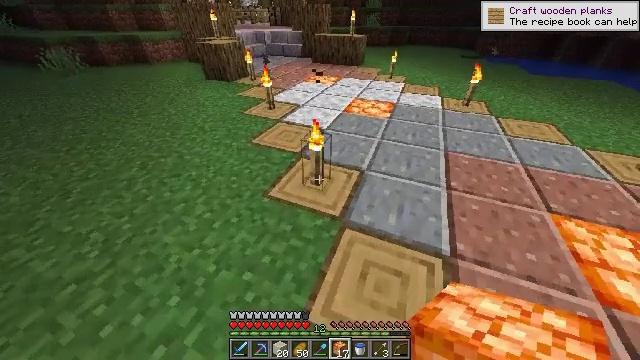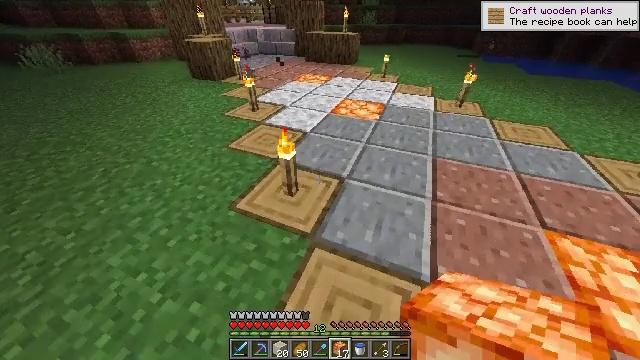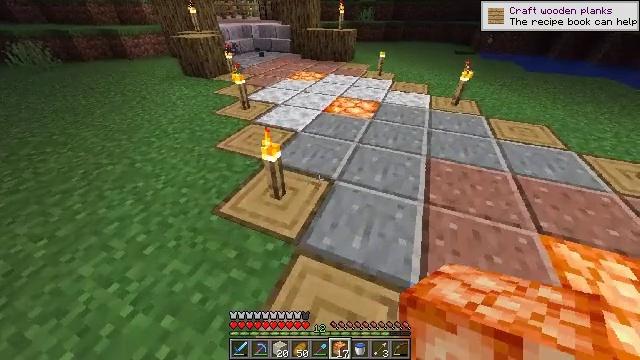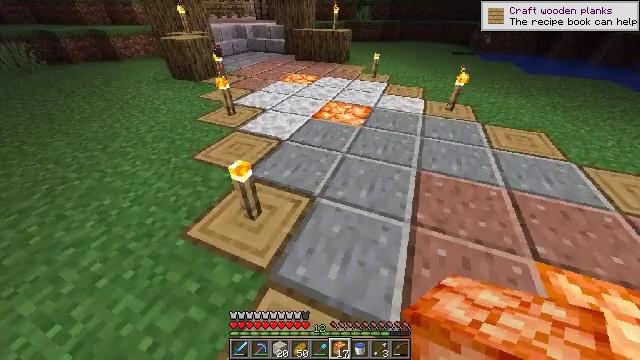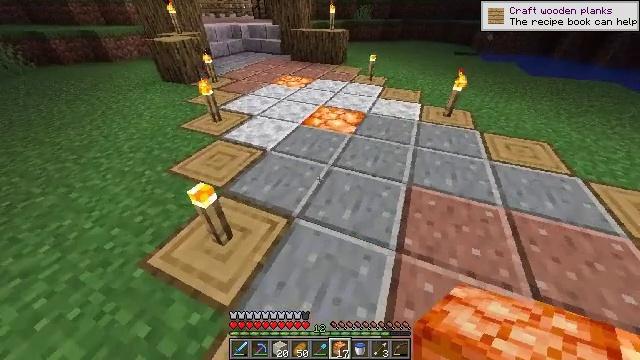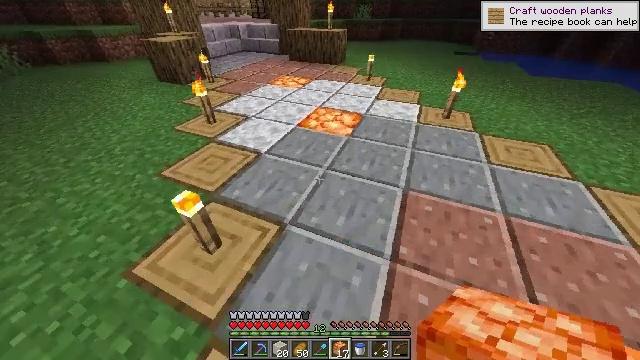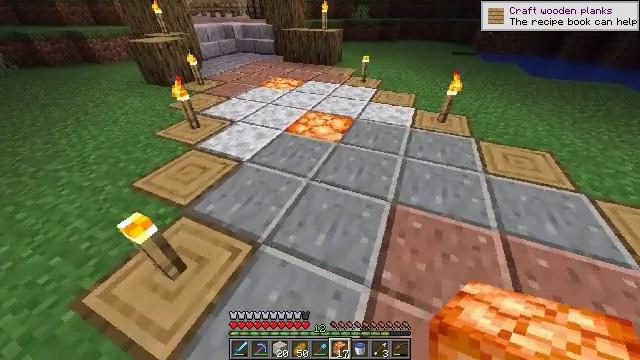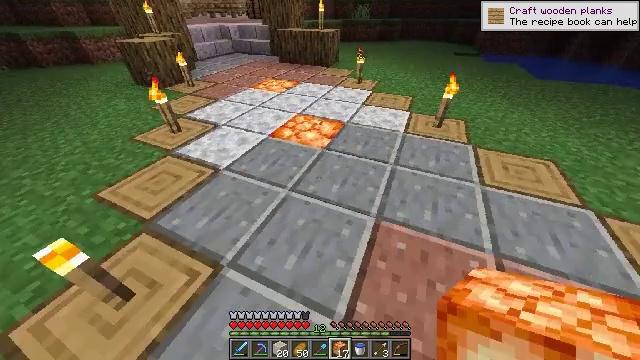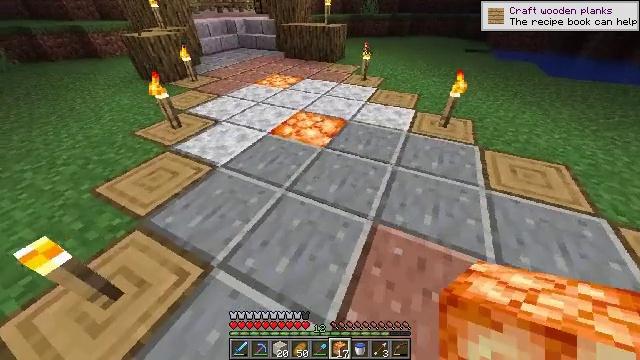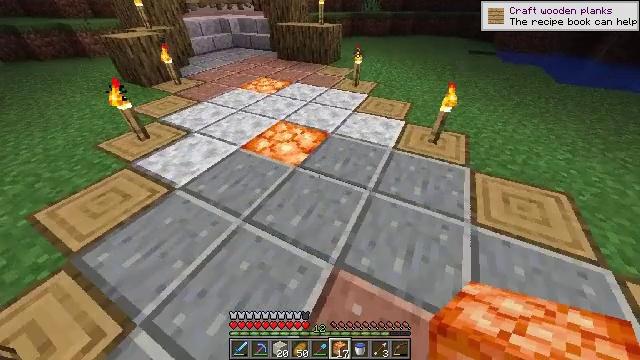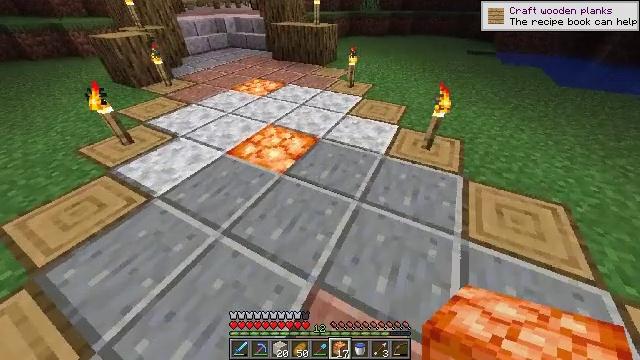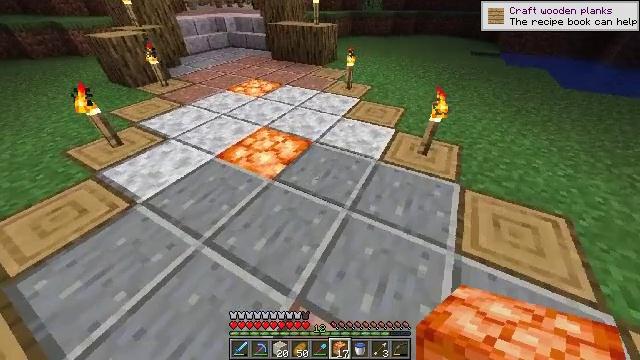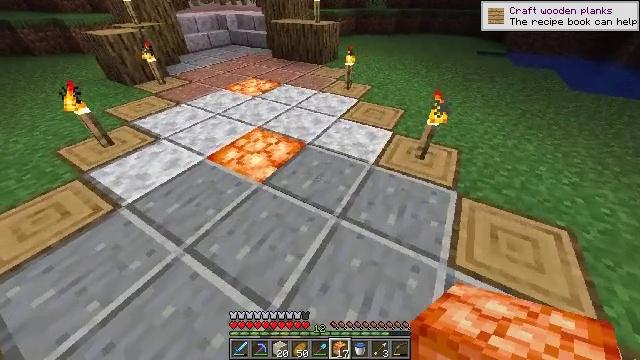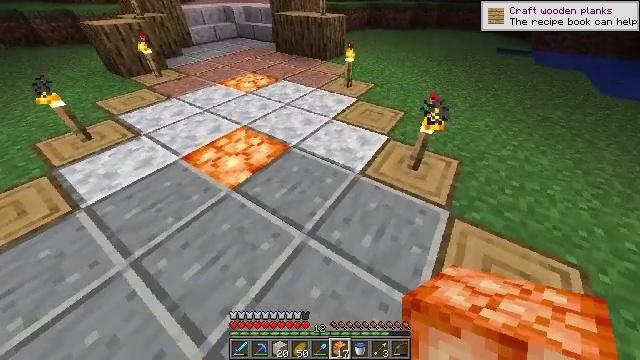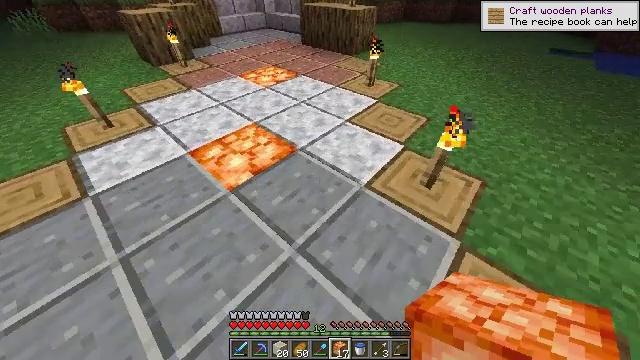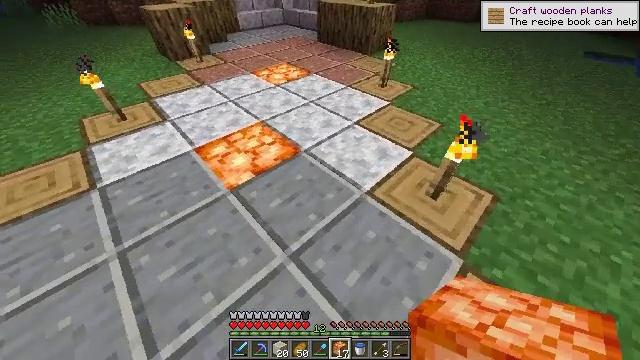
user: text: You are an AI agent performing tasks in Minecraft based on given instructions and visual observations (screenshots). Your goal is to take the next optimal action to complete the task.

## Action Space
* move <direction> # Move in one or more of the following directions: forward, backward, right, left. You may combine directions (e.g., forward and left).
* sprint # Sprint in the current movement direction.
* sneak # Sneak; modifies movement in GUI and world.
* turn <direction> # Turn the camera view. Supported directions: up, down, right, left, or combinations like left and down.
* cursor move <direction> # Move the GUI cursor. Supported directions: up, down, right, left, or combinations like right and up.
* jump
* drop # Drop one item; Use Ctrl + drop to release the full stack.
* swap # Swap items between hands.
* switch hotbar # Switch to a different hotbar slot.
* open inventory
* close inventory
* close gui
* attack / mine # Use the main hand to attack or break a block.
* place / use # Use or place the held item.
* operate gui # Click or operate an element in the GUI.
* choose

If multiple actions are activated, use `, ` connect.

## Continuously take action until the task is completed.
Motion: motion action
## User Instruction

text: Gather shroomlight from the nether.
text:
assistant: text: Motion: move forward and move right
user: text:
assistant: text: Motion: move forward and move right
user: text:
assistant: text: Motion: move forward and move right
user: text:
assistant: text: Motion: move forward and move right
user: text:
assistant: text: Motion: move forward and move right
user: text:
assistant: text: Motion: move forward and move right
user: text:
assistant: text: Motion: move forward and move right
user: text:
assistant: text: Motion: move forward and move right, turn left
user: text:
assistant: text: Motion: move forward and move right, turn left
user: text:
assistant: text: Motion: move forward and move right
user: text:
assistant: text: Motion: move forward and move right
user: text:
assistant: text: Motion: move forward and move right, turn left
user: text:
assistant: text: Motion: move forward and move right, turn left and down
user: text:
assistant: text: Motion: move forward and move right, turn left and down
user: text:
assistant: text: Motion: move right, turn left
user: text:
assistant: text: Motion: move right, turn left
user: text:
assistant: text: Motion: move right, turn left
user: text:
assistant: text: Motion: move right, turn left
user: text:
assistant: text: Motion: move right, turn left
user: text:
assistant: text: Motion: turn left
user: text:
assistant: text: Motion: turn left
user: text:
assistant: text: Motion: no_op
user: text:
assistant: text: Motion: no_op
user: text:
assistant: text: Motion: no_op
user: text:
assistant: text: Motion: no_op
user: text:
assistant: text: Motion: no_op
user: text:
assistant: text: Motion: no_op
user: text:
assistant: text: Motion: no_op
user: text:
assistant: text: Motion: turn right
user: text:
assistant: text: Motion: no_op